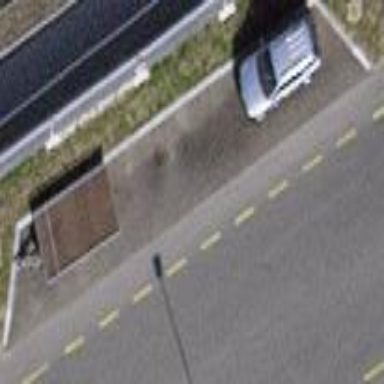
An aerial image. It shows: Street side parking area.